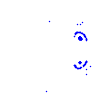
Particle: pion